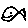
Label: fish